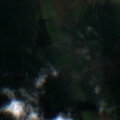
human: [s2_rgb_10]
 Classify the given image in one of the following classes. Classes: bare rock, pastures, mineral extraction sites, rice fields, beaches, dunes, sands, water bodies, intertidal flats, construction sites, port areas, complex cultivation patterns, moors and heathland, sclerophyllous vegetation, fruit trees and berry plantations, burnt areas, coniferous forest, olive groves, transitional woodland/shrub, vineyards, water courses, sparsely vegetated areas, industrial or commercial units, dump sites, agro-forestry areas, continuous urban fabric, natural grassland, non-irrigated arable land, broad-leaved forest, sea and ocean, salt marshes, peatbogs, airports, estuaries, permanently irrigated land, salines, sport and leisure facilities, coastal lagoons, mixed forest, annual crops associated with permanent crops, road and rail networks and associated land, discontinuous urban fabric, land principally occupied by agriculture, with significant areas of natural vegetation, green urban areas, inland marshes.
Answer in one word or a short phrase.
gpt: pastures, complex cultivation patterns, transitional woodland/shrub